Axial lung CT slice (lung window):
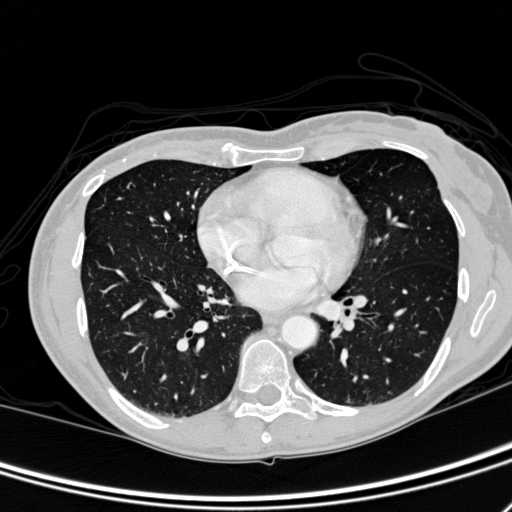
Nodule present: yes
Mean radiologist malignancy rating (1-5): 3